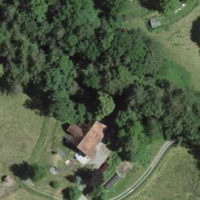
EUNIS habitat code: 41
Species observed at this site:
Urtica dioica